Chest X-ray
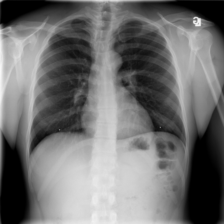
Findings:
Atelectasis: negative
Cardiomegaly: negative
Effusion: negative
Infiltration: negative
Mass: negative
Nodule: negative
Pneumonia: negative
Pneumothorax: negative
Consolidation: negative
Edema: negative
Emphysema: negative
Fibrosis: negative
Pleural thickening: negative
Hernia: negative